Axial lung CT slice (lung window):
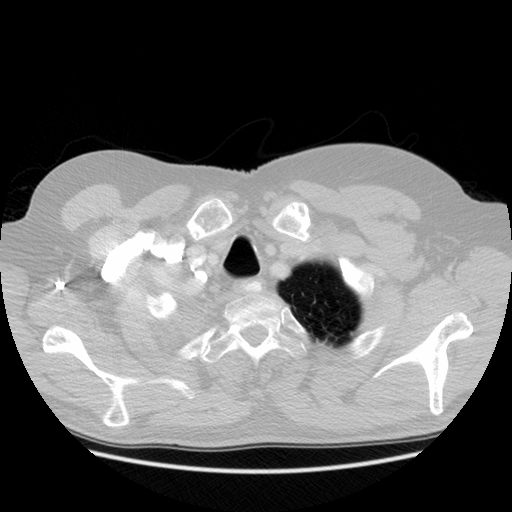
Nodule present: no